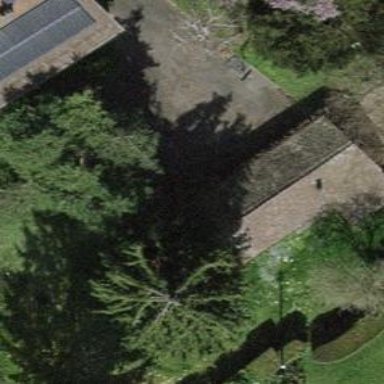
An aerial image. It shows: View of roof of building.